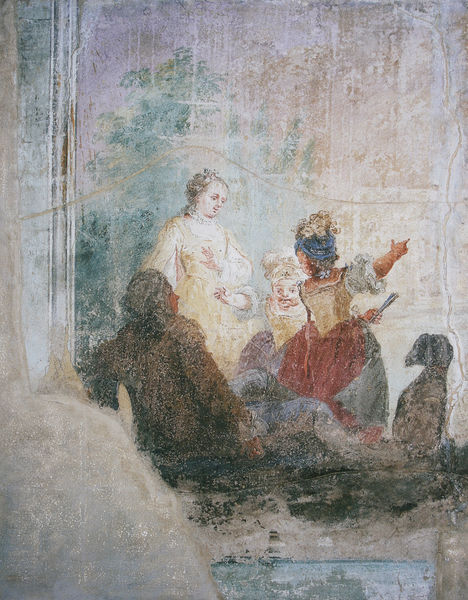
Titel: Carl Adolph von Ritter zu Groenesteyn mit seiner Frau Marianne und zwei Kindern
Künstler: Johann Baptist Enderle
Standort: Mainz
Institution: Landesmuseum
Schlagwörter: baum, blau, feder, gemälde, gruppe, hand, mann, schatten, wasser, weiß, frauen, gelb, grün, landschaft, menschen, mädchen, ocker, sitzen, blumen, braun, bunt, fenster, finger, frankreich, frau, geste, grau, haar, hell, hut, kleid, kleider, kreide, licht, männer, orange, pastell, profil, raum, reden, rücken, szene, zeichnung, ausblick, hund, rot, schloss, ball, beige, fächer, gesellschaft, gespräch, tanz, alt, hose, jung, wand, arm, barock, blass, rahmen, stehen, stein, ärmel, bild, sonne, boden, gewand, haare, sitzend, adel, familie, kind, mutter, personen, vater, tanzen, theater, locken, renaissance, rokoko, wald, bauern, genre, kinder, garten, hellblau, perücke, schürze, farbig, sitz, italien, studie, farben, risse, vergilbt, baby, picknick, französisch, nebelig, tapete, kopftuch, vergnügen, wandgemälde, wandmalerei, zeigen, impression, spiel, narr, bub, linie, illustration, rauchig, komödie, verschwommen, sehnsucht, manierismus, florenz, richtung, fingerzeig, fresko, zwerg, wandbild, sohn, fresco, römisch, kinderspiel, wandbemalung, polychrom, einfachheit, gnom, verblasst, wieß, verwaschen, konversation, wandzeichnung, mnn, zwergin, aarm, zanz, jane austen, streiten, gelbes kleid, 18. jahrhundert, bouchez, wink, nfrauen, kfrauen